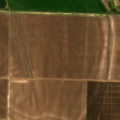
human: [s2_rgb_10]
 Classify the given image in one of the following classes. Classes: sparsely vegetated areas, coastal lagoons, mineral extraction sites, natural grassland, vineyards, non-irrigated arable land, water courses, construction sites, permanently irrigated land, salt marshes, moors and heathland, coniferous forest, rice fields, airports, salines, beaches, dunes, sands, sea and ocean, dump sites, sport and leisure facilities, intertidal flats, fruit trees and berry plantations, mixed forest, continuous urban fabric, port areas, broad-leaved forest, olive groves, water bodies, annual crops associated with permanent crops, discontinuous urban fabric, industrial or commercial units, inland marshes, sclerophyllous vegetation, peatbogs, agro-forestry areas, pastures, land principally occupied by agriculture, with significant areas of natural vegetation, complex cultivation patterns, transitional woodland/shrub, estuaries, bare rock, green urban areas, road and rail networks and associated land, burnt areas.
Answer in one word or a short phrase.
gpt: industrial or commercial units, non-irrigated arable land